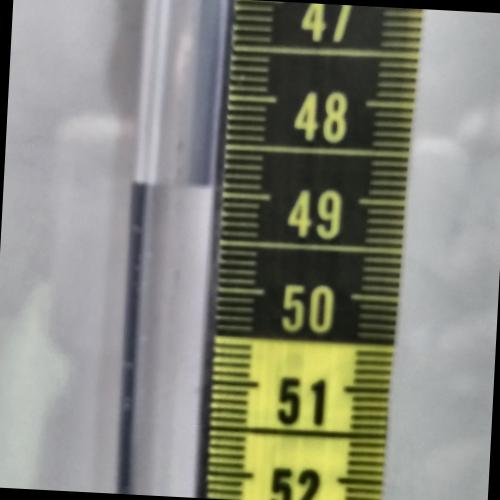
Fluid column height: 48.9 cm